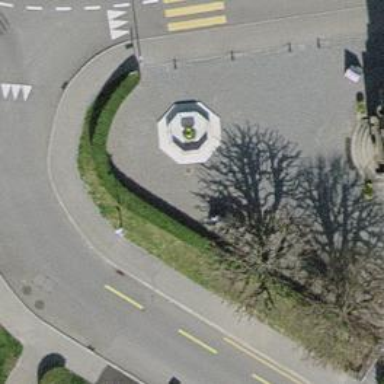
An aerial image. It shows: Beautiful fountain.